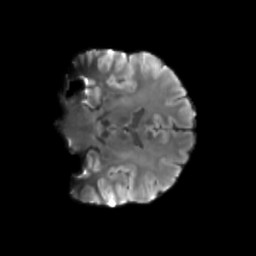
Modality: T2w
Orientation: coronal
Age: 54
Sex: male
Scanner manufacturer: siemens
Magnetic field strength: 3 T
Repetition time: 3.23 s
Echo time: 0.0892 s